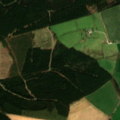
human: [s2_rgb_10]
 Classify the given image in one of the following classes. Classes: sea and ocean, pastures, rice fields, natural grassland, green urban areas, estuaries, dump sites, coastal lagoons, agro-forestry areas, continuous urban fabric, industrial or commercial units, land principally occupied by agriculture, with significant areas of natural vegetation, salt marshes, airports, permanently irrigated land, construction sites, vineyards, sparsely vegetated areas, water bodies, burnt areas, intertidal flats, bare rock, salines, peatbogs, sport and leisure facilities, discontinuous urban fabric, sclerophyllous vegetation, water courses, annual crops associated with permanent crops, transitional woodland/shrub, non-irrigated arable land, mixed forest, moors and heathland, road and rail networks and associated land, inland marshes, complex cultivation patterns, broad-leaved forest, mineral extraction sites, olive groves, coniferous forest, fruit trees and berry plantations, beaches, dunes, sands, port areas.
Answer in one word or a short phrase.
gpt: non-irrigated arable land, pastures, coniferous forest, mixed forest